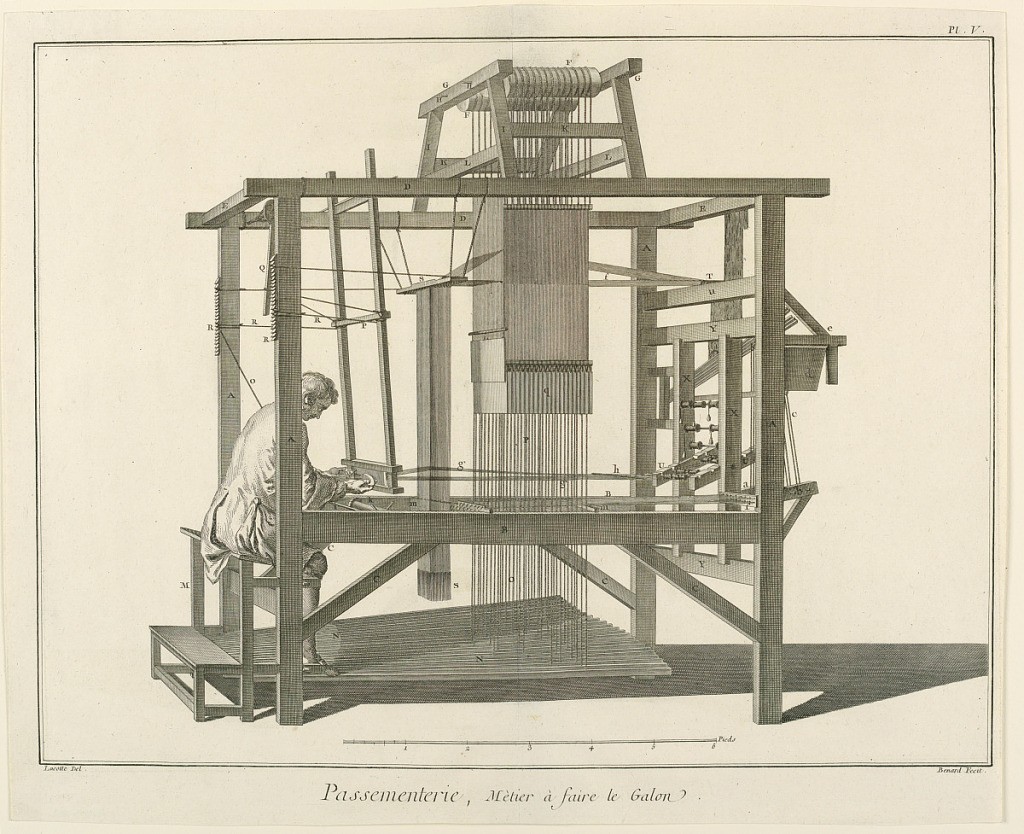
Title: Equipment Used for the Production of Passementerie
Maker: Robert Bénard, French, 1734–1772
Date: ca. 1775
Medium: Engraving on paper
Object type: Print
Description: Equipment Used for the Production of Passementerie.